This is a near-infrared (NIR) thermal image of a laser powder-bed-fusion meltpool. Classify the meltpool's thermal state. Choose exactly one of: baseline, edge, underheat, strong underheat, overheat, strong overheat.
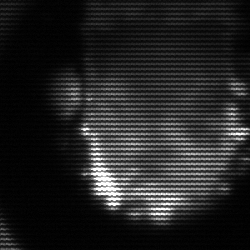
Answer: baseline